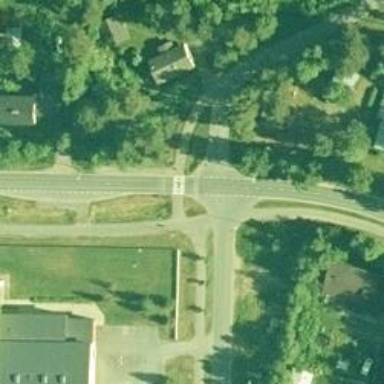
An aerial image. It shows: Uncontrolled crossing on the road.